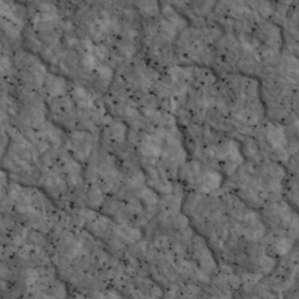
Label: non_frost